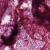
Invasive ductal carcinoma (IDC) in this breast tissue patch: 0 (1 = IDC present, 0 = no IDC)